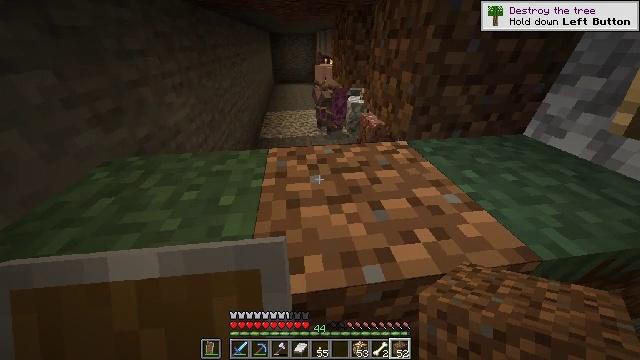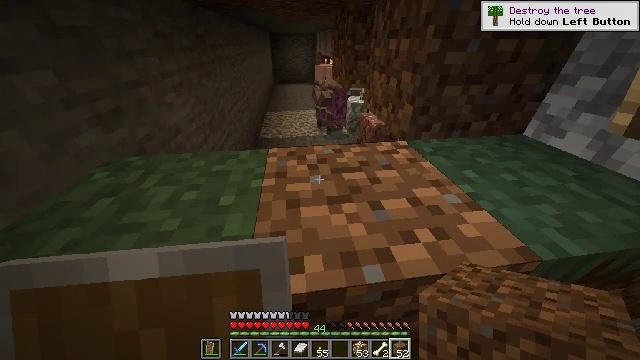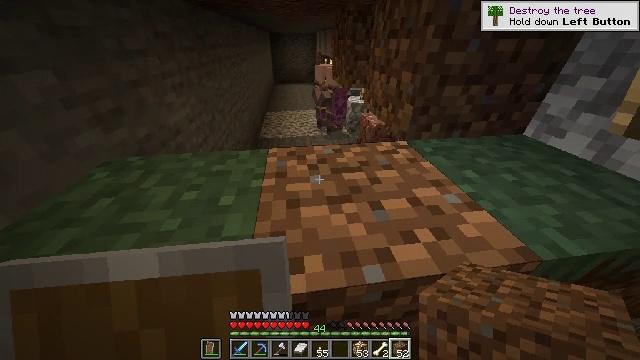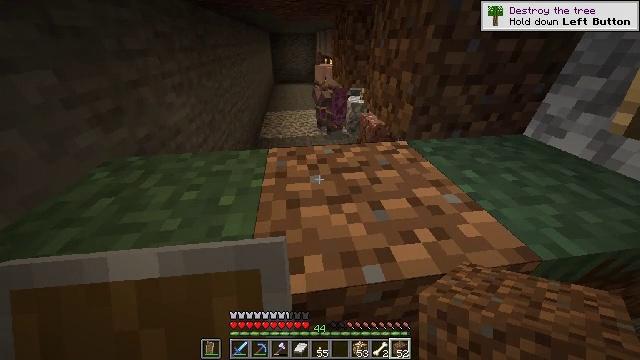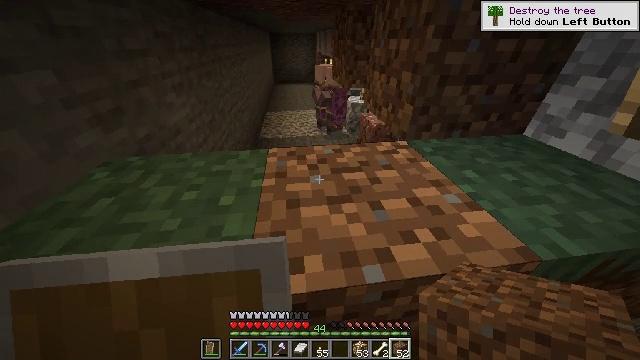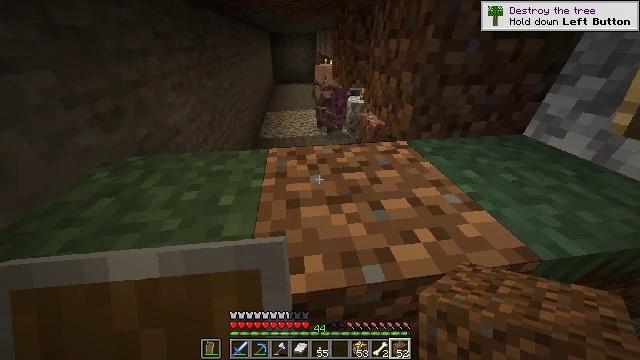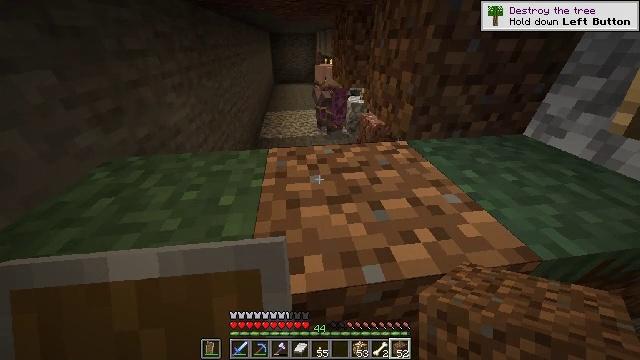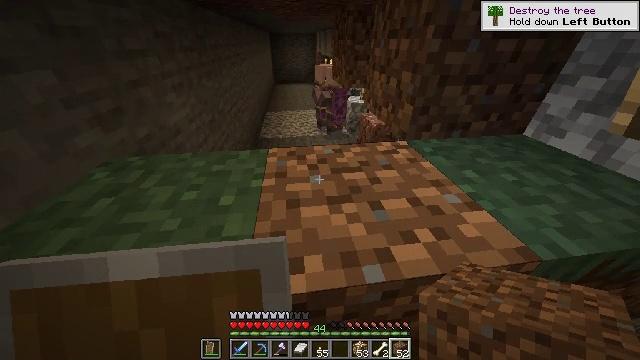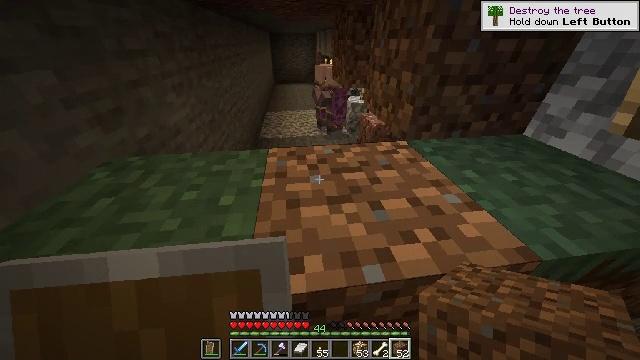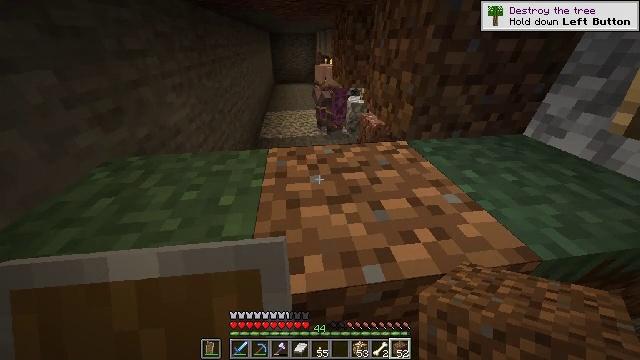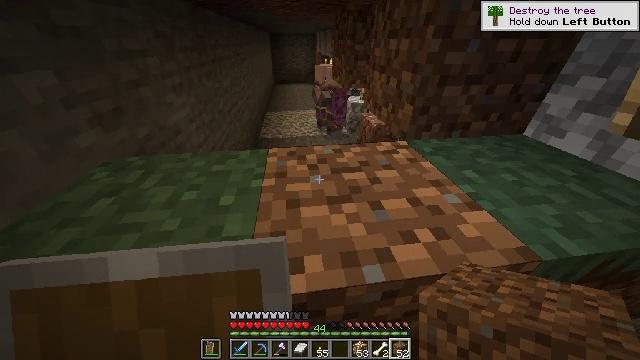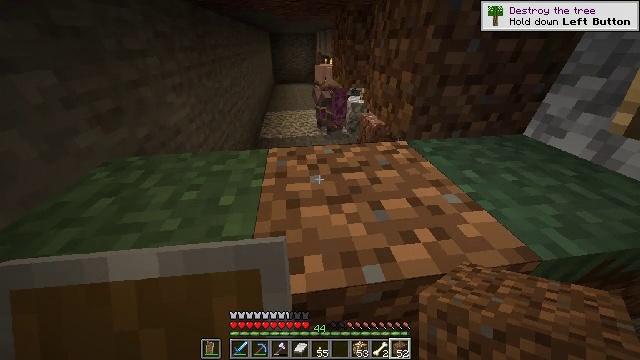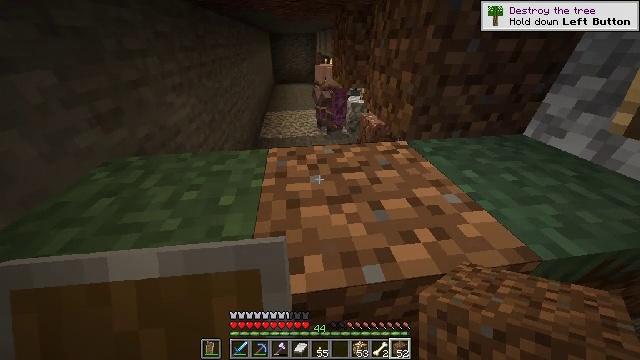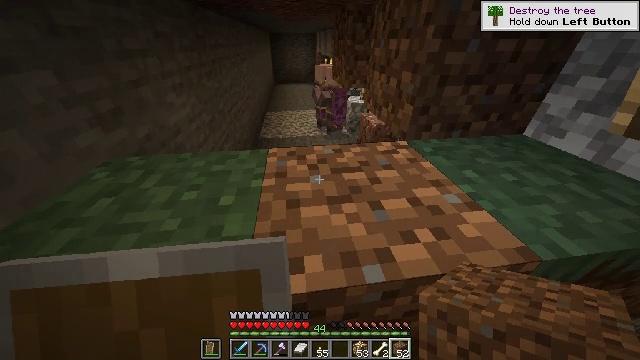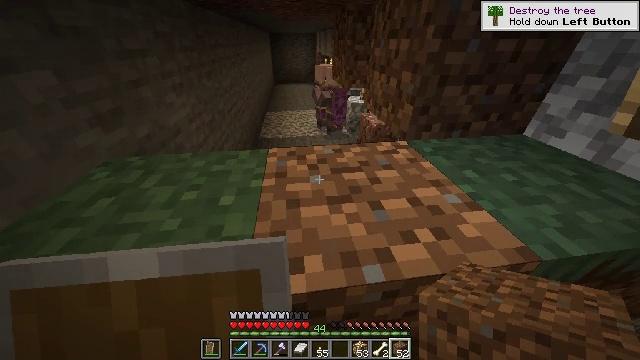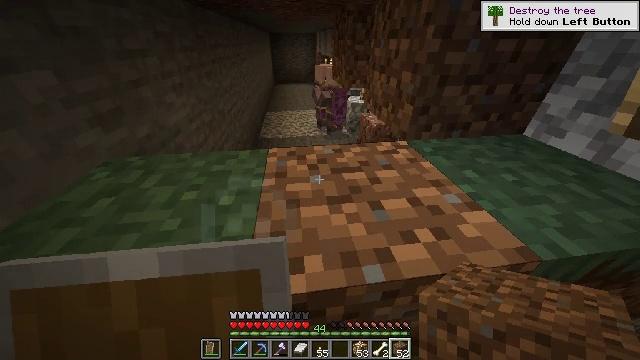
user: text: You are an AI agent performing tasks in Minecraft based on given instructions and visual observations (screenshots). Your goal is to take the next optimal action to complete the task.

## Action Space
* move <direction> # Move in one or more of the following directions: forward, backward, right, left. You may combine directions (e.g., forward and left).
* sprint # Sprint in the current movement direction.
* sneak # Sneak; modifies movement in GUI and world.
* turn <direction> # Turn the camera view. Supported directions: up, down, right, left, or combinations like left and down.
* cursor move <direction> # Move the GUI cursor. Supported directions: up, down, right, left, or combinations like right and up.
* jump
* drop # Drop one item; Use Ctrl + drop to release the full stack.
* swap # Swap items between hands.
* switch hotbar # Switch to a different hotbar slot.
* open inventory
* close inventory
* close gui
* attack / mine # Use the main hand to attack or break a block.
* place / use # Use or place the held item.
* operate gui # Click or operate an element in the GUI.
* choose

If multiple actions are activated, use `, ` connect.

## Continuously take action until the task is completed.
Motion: motion action
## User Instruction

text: Collect the composter for reuse.
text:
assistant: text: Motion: no_op
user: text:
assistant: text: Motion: no_op
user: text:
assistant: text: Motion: no_op
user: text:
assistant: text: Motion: no_op
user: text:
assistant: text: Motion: no_op
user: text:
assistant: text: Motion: no_op
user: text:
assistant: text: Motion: no_op
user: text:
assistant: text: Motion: no_op
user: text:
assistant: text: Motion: no_op
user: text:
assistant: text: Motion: no_op
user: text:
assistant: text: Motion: no_op
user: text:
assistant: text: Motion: no_op
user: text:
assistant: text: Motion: no_op
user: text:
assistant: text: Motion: no_op
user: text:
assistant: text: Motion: no_op
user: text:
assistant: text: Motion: no_op
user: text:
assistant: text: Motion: no_op
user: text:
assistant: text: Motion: no_op
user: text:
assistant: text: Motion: no_op
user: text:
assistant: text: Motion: no_op
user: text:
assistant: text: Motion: no_op
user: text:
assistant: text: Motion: no_op
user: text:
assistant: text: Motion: no_op
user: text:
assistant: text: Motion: no_op
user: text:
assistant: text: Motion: no_op
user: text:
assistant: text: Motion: no_op
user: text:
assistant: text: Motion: no_op
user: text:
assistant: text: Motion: no_op
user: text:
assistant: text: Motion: no_op
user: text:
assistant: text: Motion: no_op